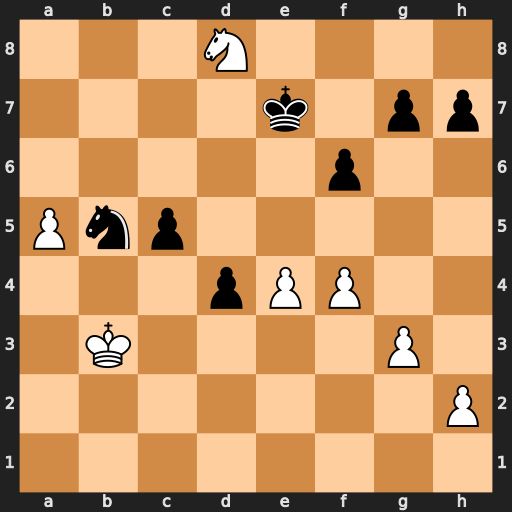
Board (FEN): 3N4/4k1pp/5p2/Pnp5/3pPP2/1K4P1/7P/8
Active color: w
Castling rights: -
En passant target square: -
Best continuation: Nb7 d3 Nxc5 d2 Kc2